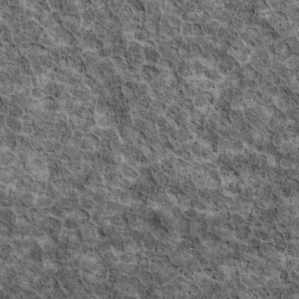
Label: non_frost